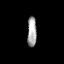
Tissue: prostate
Cell type: Epithelial cells
Senescence score: 0.3597
Nuclear area (px): 273
Mean DAPI intensity: 164.645